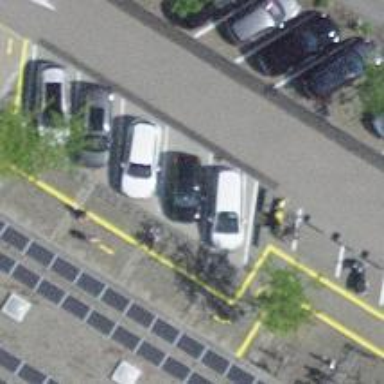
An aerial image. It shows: Bicycle parking area with wall loops for securing bikes.